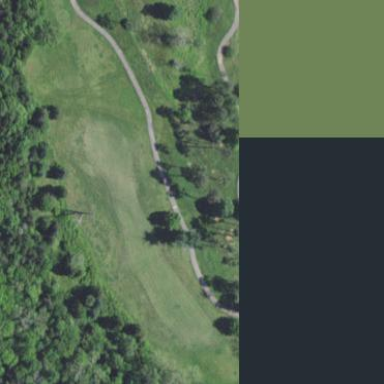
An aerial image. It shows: Golf fairway in the image.